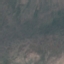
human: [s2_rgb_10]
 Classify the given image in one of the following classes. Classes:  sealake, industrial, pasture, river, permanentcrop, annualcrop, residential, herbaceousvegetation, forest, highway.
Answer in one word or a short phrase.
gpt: HerbaceousVegetation